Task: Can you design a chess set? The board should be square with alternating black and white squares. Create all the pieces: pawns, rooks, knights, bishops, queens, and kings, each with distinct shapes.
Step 4064:
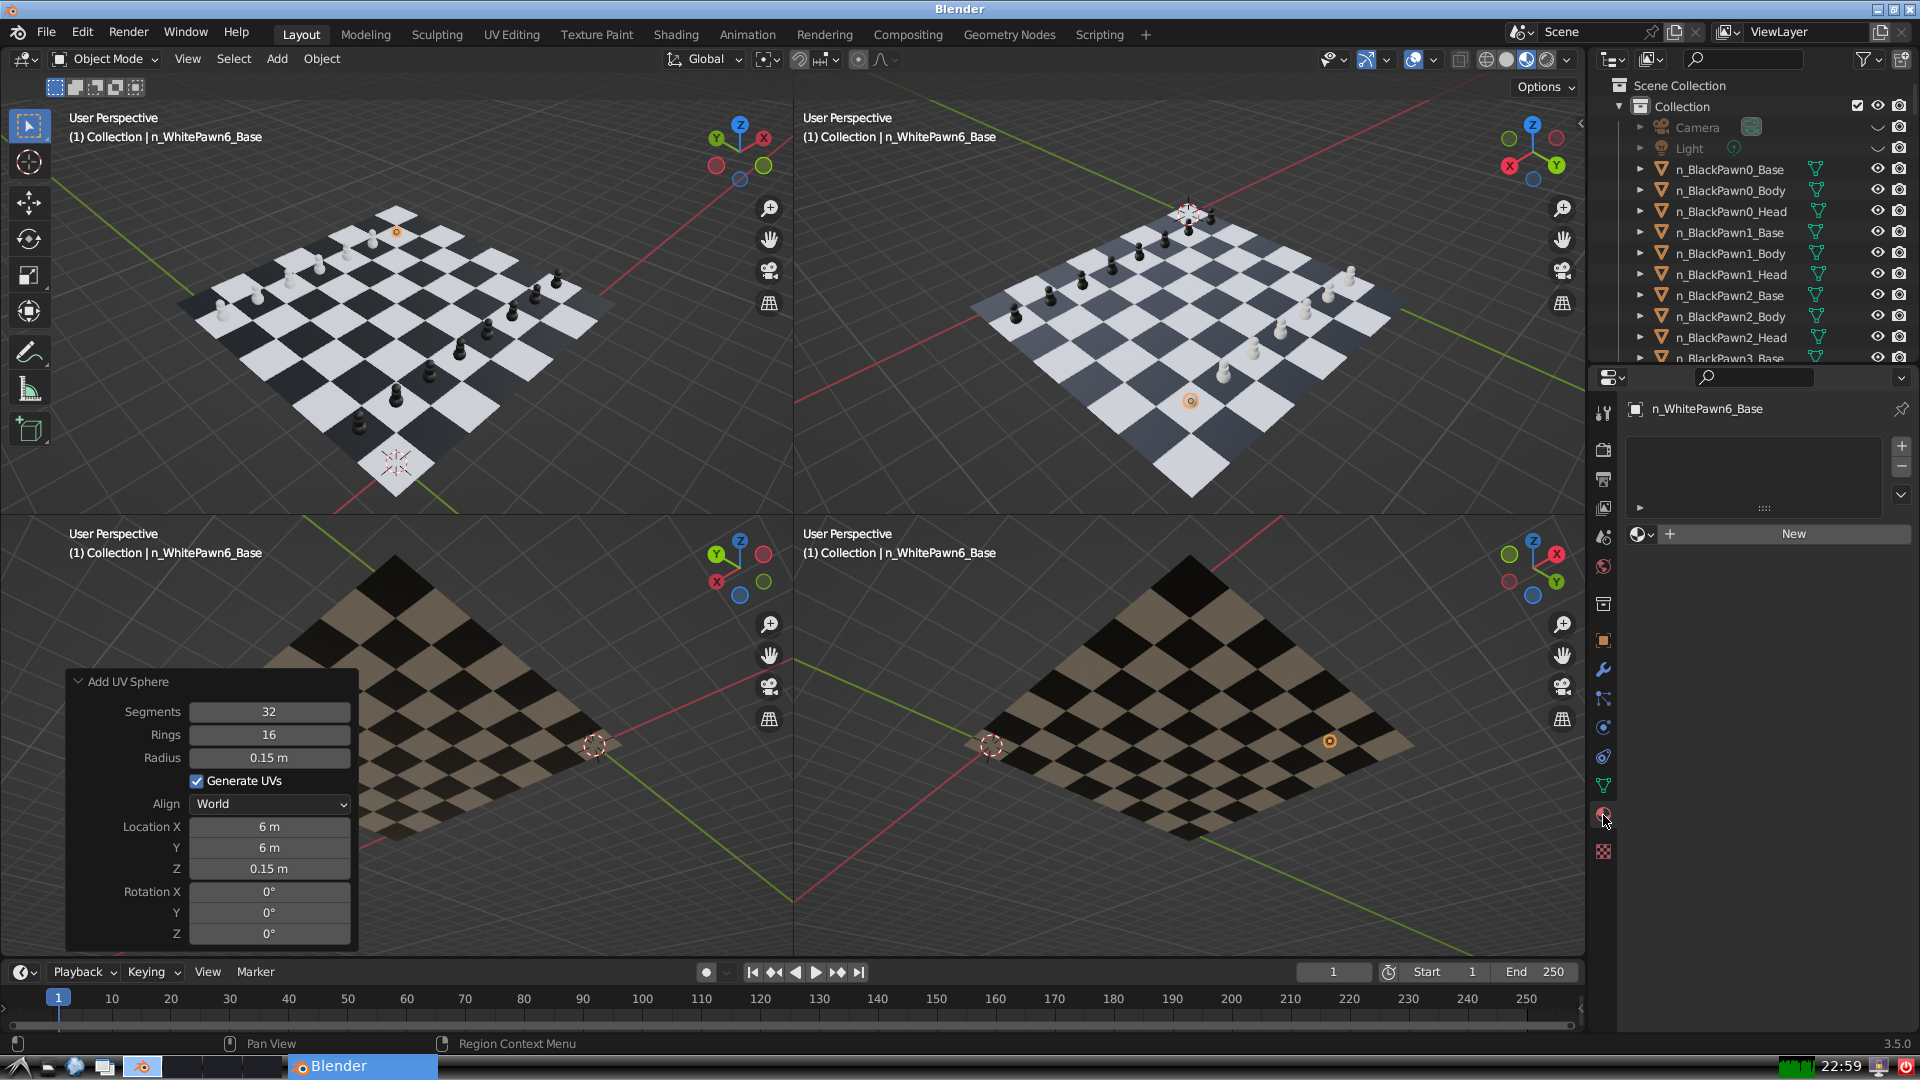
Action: {"mouse_move": [1636, 534]}